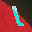
Label: 1